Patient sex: M
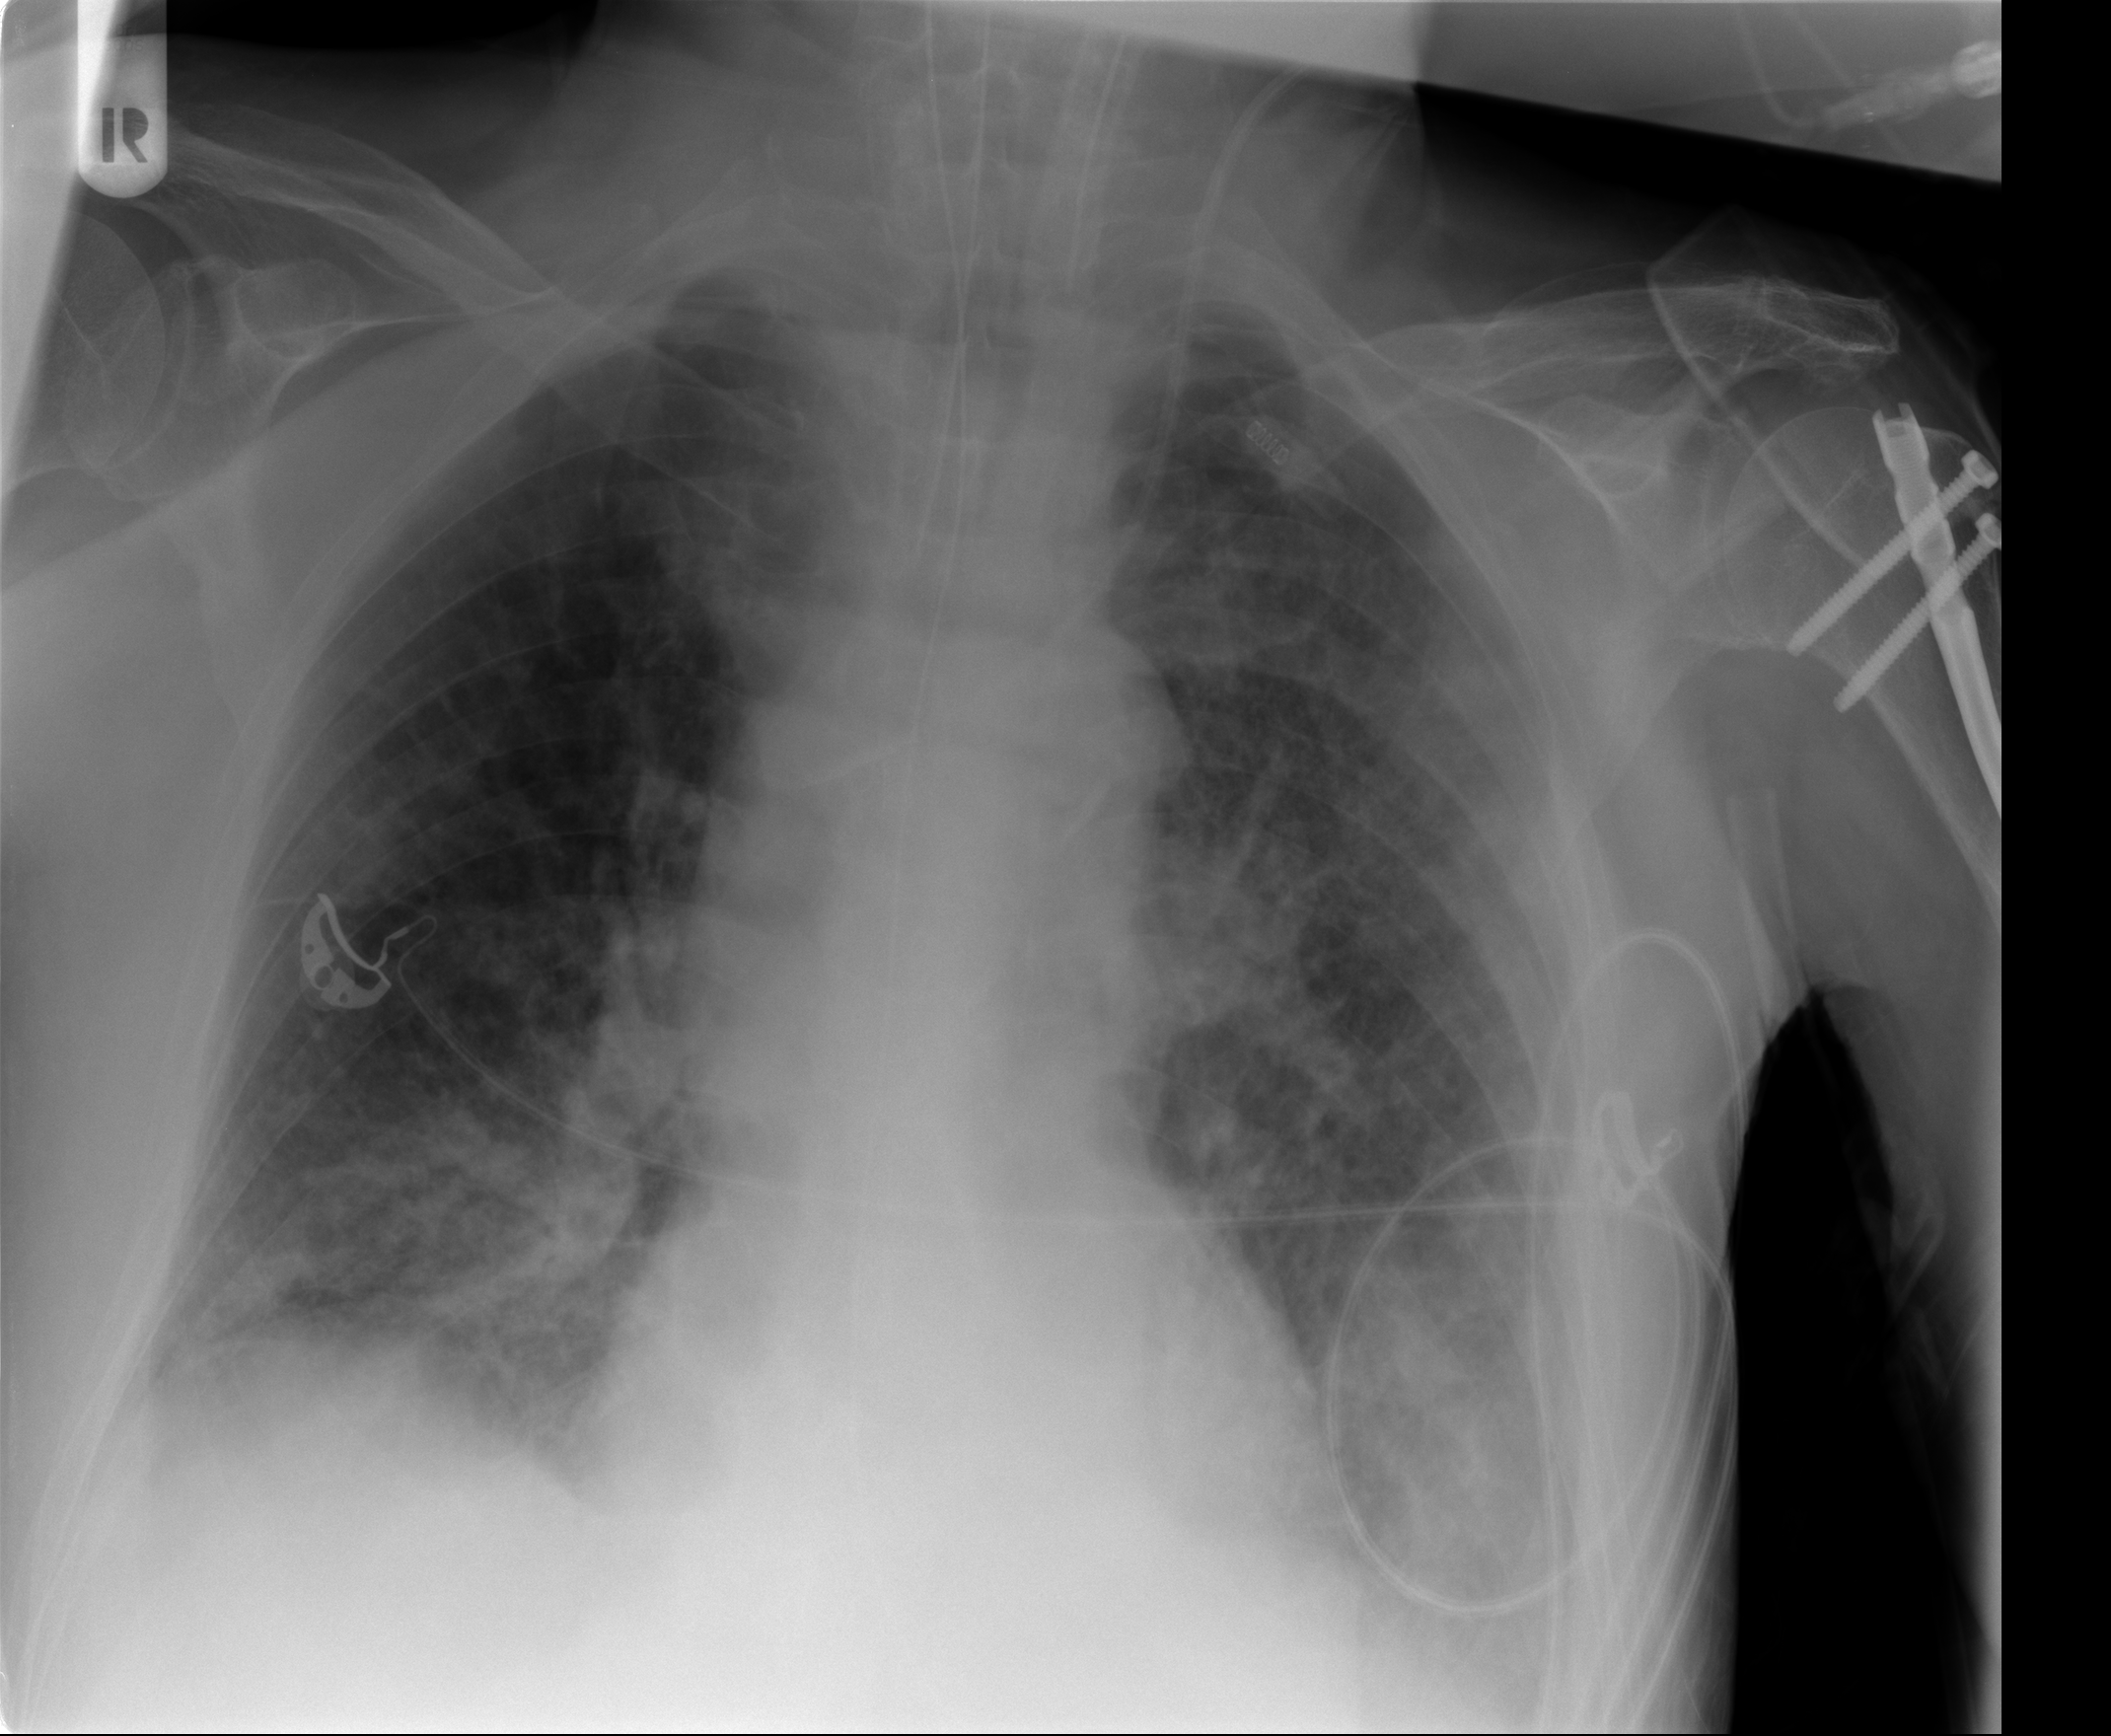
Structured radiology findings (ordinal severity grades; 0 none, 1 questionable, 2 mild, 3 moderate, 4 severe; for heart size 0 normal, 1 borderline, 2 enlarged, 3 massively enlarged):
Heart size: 0
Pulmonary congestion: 3
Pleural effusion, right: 0
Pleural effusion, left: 1
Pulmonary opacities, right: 3
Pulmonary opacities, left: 4
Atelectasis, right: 2
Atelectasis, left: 2